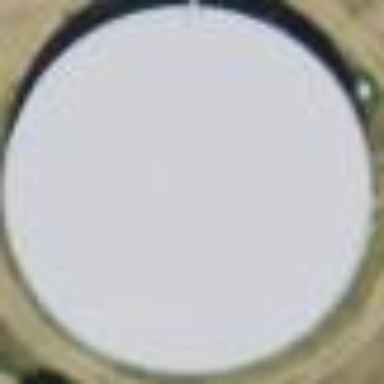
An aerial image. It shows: Industrial building with tank structure.